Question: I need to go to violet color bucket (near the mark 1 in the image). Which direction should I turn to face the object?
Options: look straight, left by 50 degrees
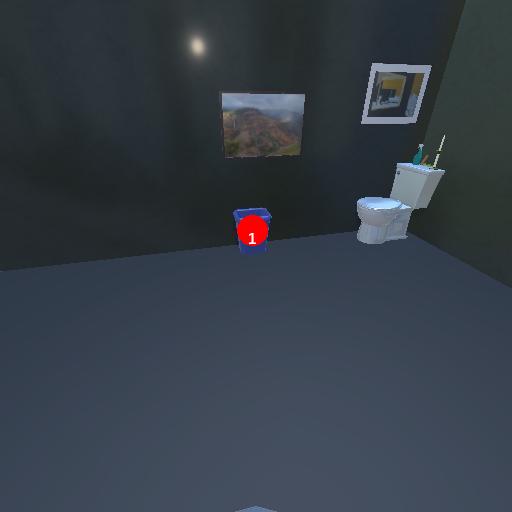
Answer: look straight